Question: I integrated Twitter Bootstrap v2.3.1 in a Primefaces v3.5 project,
I used Bootstrap for layout and Primefaces for components.
But I get a problem when using DataTable, it does not render well as you can see in the picture:

by using Firebug I figured out the problem, the default css of primefaces inputs get ovveridden by the Bootstrap input styles
here are the stylesheets loaded in the order:
'''
<link type="text/css" rel="stylesheet" href="/projet/javax.faces.resource/theme.css.xhtml?ln=primefaces-aristo" />
<link type="text/css" rel="stylesheet" href="/projet/javax.faces.resource/bootstrap.css.xhtml?ln=css" />
<link type="text/css" rel="stylesheet" href="/projet/javax.faces.resource/bootstrap-responsive.css.xhtml?ln=css" />
<link type="text/css" rel="stylesheet" href="/projet/javax.faces.resource/primefaces.css.xhtml?ln=primefaces" />
'''
as you see the theme.css get ovveridden by bootstrap.css
so is there a way to load all primefaces stylesheets after thoose of Bootstrap?
or is there any other solution to get correct rendering of Primefaces componenets?
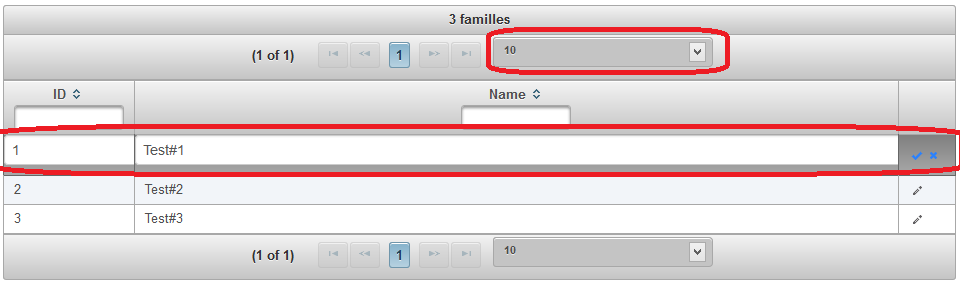
Answer: I just needed to <URL> the bootstrap framework before downloading it!